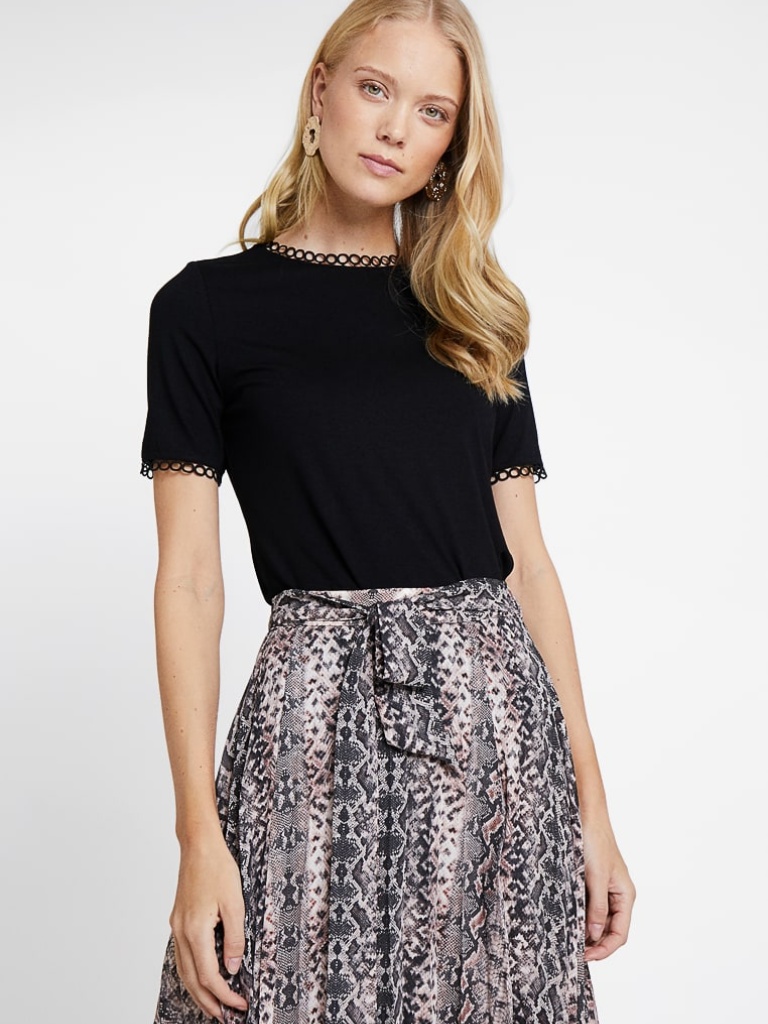
cotton tight short sleeve hip length Fully Tucked in crew t-shirt